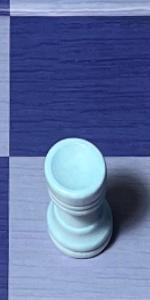
Label: Rook_White